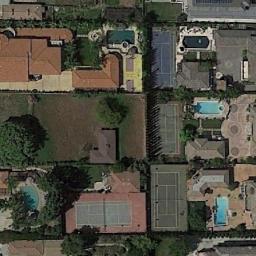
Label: tennis_court